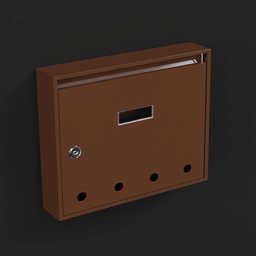
Label: architecture